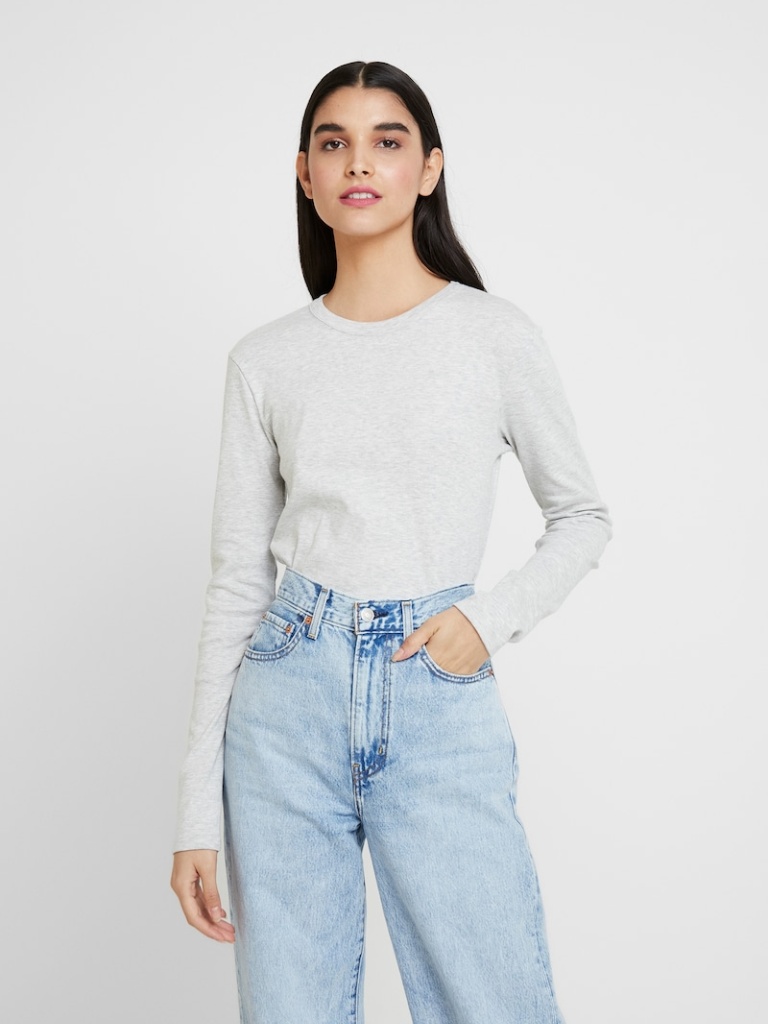
knit relaxed a long-sleeved with the sleeves down hip length Fully Tucked in crew sweater